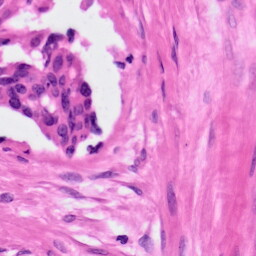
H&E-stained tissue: Ovarian